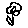
Label: flower